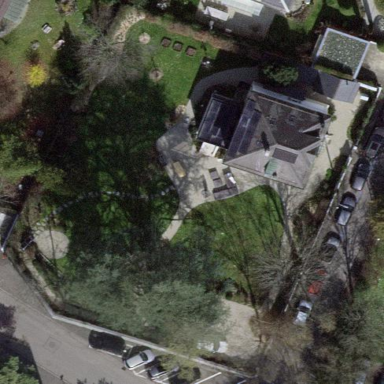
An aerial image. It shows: Garden enclosed by fence.